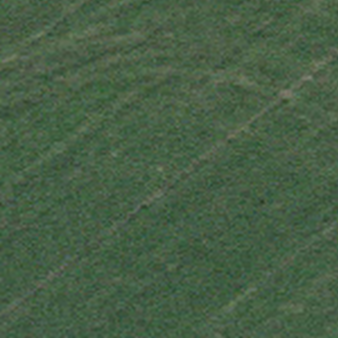
Label: other